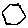
Label: hexagon